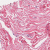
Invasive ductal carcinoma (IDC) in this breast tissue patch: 0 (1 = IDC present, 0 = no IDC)